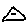
Label: triangle